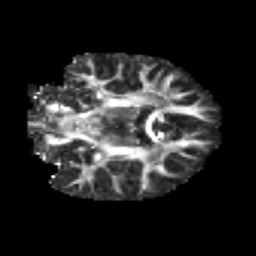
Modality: FA
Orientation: coronal
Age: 13
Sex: female
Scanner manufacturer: siemens
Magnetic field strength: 3 T
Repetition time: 3.8 s
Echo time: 0.07 s